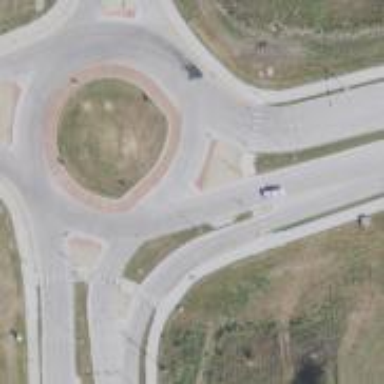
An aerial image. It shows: Tertiary road leading to roundabout junction.